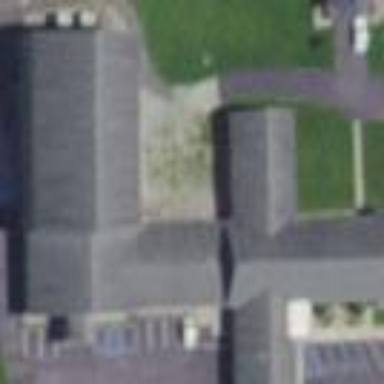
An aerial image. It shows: Building that is place of worship.